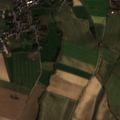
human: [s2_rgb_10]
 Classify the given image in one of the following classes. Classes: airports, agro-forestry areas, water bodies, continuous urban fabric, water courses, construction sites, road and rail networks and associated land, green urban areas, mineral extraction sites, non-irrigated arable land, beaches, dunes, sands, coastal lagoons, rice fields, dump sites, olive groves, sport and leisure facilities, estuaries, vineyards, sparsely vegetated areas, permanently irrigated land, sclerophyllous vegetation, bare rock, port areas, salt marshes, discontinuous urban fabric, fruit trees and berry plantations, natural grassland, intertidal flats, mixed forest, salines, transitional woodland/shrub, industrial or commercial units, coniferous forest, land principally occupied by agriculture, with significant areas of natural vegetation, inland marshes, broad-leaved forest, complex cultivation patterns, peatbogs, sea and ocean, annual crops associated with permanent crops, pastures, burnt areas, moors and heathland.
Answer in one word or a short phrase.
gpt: discontinuous urban fabric, non-irrigated arable land, pastures, complex cultivation patterns